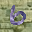
Label: 6